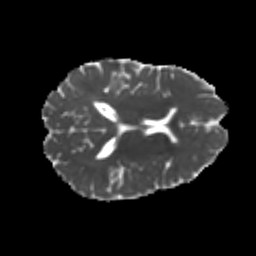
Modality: MD
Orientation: axial
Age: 20
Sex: female
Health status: healthy
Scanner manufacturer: philips
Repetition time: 7.385 s
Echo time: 0.08599 s